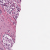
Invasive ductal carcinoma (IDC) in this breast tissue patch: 1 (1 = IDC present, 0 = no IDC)